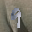
Label: 9